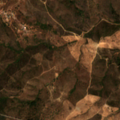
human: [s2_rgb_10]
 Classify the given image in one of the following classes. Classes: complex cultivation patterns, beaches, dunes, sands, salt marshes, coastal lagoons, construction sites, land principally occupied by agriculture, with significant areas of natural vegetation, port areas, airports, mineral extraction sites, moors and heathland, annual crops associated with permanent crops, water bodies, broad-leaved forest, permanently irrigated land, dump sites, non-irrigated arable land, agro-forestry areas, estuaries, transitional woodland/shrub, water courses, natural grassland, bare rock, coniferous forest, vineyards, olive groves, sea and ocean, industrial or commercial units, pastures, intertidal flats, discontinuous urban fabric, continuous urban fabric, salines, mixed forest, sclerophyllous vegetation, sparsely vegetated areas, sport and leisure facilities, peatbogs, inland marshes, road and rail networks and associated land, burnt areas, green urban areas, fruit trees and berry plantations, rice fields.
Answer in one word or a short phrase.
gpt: broad-leaved forest, transitional woodland/shrub